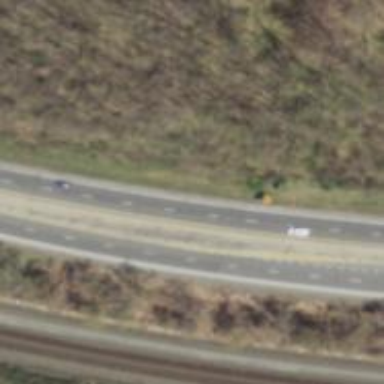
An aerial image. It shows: Asphalt road classified as primary highway.